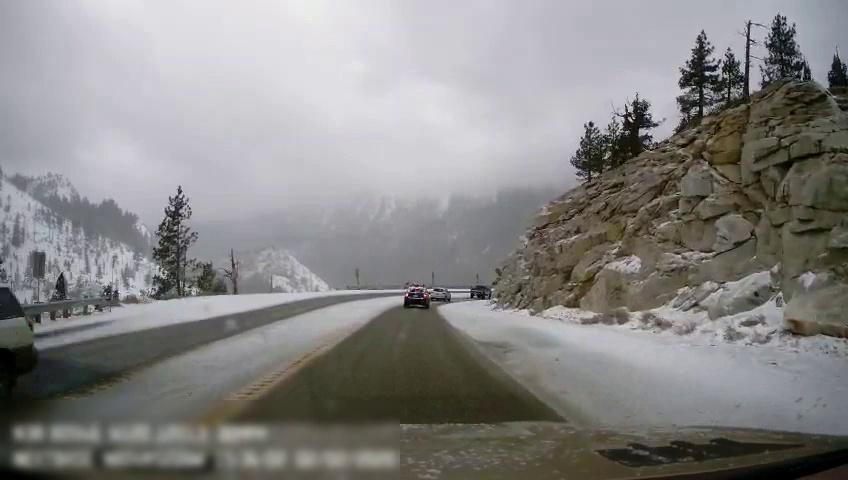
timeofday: Day
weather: Snowy
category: Drivable Space
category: Vehicles | SUV
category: Vehicles | Car
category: Vehicles | Truck
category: Vehicles | Car
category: Lanes | Current Lane
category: Lanes | Current Lane
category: Lanes | Opposite Lane
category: Traffic | Signs